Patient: sex M, age 55
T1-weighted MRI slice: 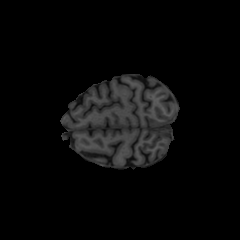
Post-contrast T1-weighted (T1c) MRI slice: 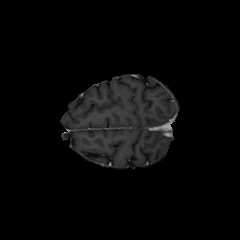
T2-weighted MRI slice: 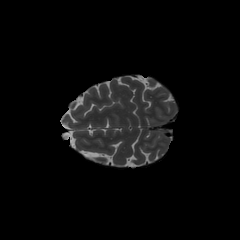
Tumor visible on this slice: no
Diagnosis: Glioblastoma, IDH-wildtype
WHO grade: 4